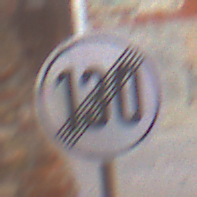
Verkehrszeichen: EndeGeschwindigkeit130
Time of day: MorningAfternoon
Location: Outdoor (Urban)
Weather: Clear
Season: NotSpecified
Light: Natural